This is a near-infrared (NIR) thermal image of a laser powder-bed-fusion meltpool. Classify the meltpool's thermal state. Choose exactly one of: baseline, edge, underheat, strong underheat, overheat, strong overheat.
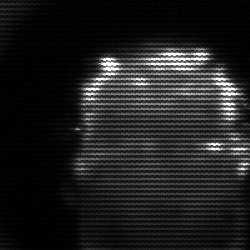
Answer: baseline